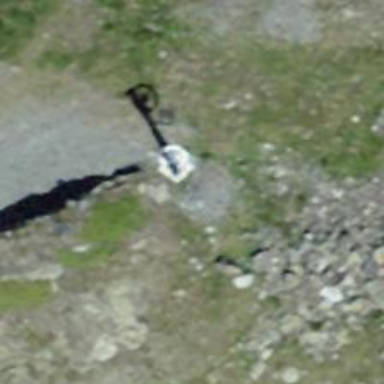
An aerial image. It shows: Pylon for aerialway.